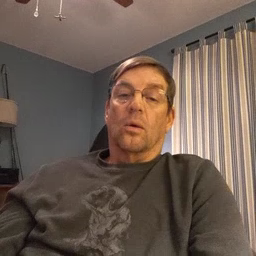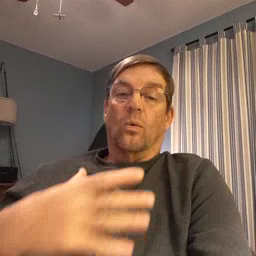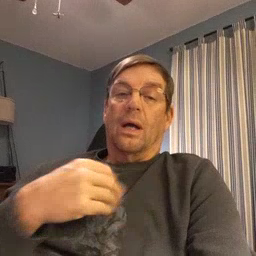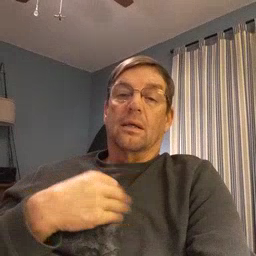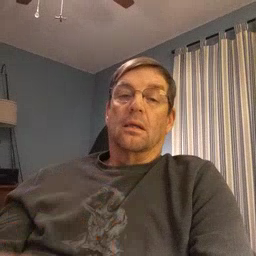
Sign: white